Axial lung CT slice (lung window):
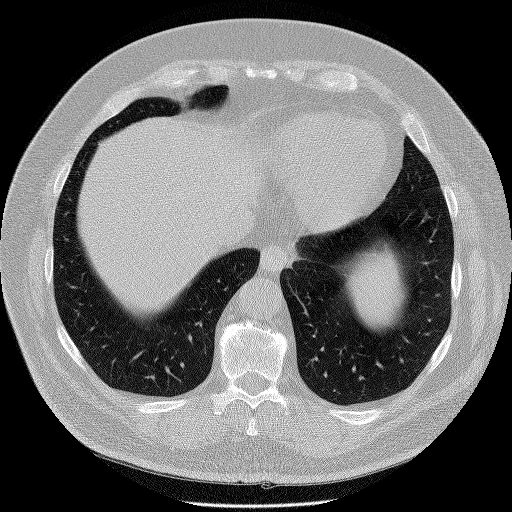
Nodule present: no